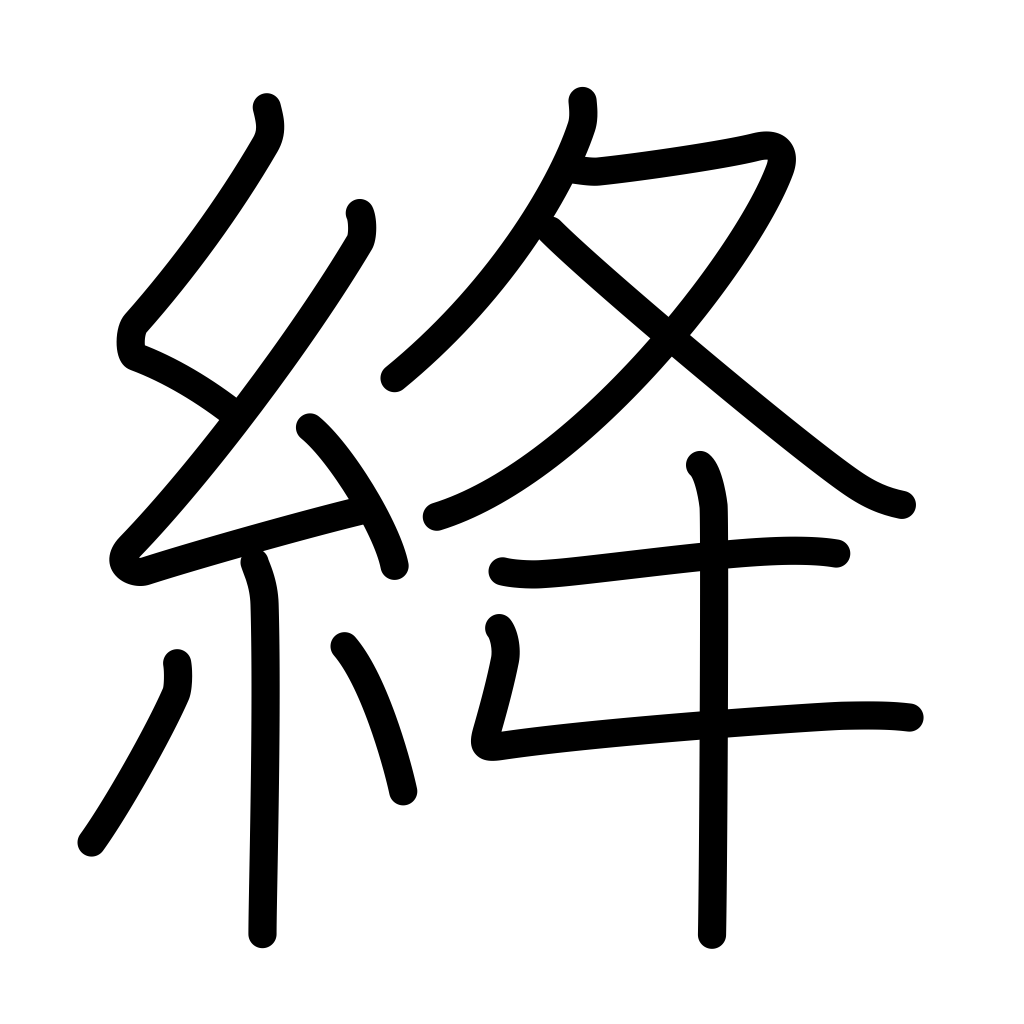
Meaning: red